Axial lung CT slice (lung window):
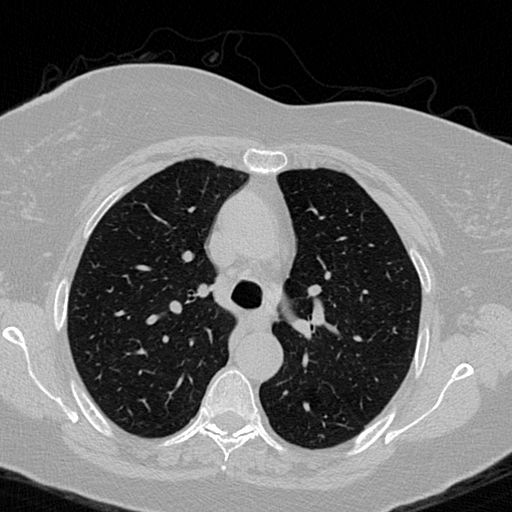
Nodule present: no